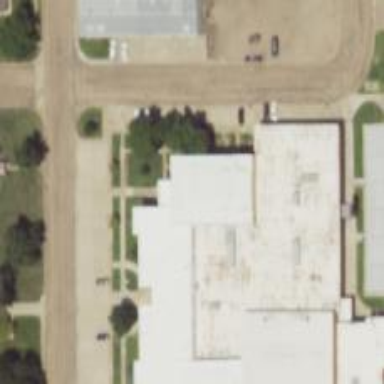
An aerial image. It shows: School building.